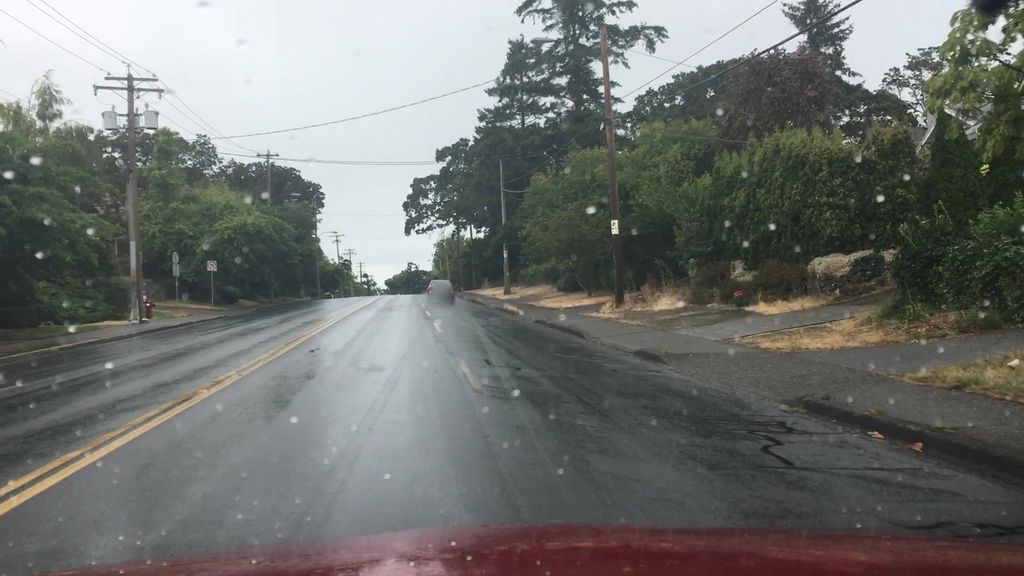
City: victoria